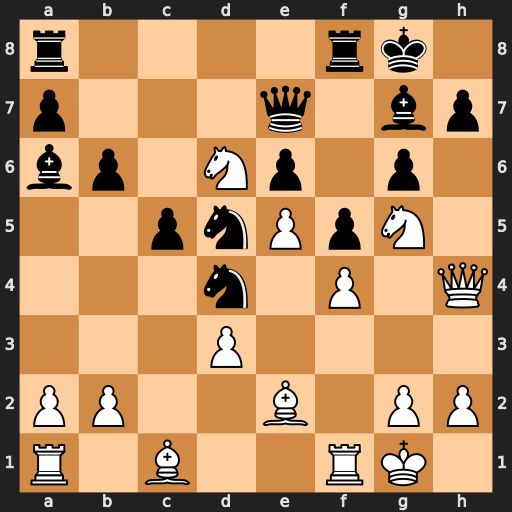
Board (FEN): r4rk1/p3q1bp/bp1Np1p1/2pnPpN1/3n1P1Q/3P4/PP2B1PP/R1B2RK1
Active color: w
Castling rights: -
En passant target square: -
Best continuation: Qxh7#